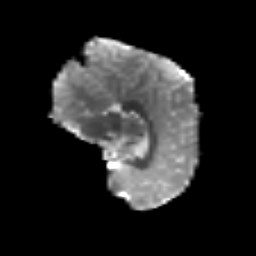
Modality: T2w
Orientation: sagittal
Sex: female
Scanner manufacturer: siemens
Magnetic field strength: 3 T
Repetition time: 5 s
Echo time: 0.071 s